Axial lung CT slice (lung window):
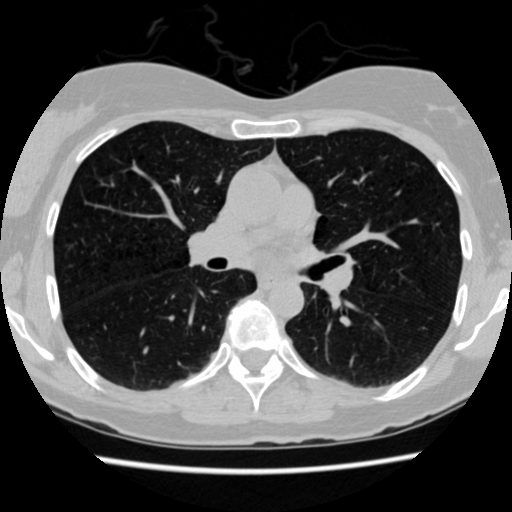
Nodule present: no